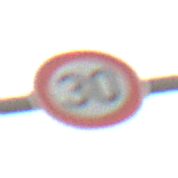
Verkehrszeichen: Geschwindigkeit30
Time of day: SunriseSunset
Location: Outdoor (Suburban)
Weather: PartlyCloudy
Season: NotSpecified
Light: Natural